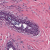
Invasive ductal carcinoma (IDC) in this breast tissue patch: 0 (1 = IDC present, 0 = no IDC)